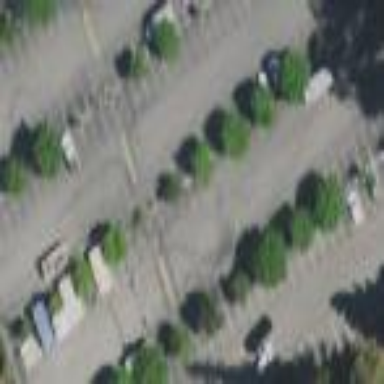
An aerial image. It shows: Parking space.